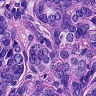
Metastatic tissue present: yes